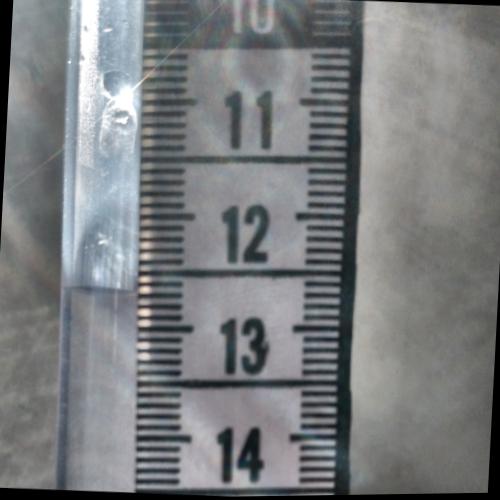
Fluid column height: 12.7 cm